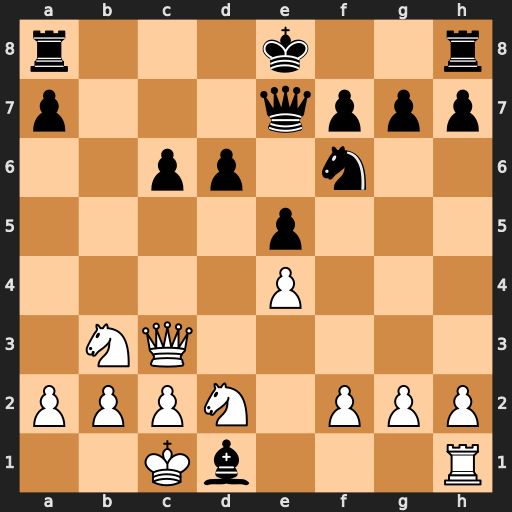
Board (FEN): r3k2r/p3qppp/2pp1n2/4p3/4P3/1NQ5/PPPN1PPP/2Kb3R
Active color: w
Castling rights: kq
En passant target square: -
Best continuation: Qxc6+ Qd7 Qxa8+